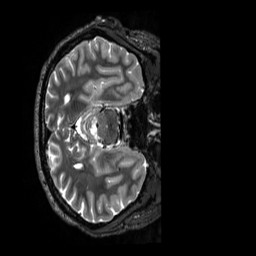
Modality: T2w
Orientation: axial
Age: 38
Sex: male
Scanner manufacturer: siemens
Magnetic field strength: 3 T
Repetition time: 3.2 s
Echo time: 0.728 s